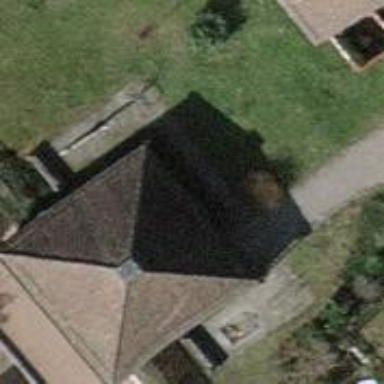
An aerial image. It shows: Building with pyramidal roof.